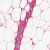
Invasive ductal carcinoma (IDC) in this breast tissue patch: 0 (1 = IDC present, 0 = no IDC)